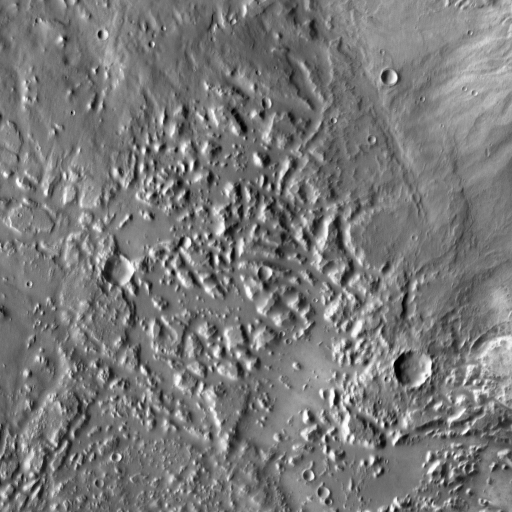
Crater classes present: Background, Other, Layered, Buried, Secondary